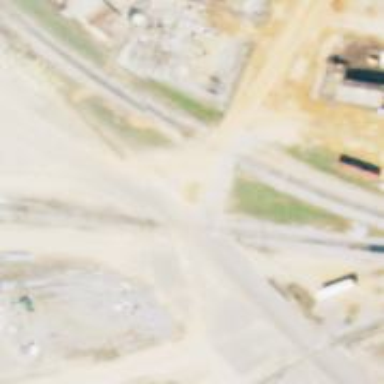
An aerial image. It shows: Level crossing along the railway.